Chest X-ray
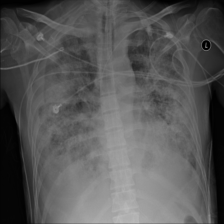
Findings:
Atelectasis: negative
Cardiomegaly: negative
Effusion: positive
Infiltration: positive
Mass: negative
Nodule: positive
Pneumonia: negative
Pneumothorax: negative
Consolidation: negative
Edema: negative
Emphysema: negative
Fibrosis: negative
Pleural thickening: negative
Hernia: negative